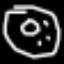
Label: donut